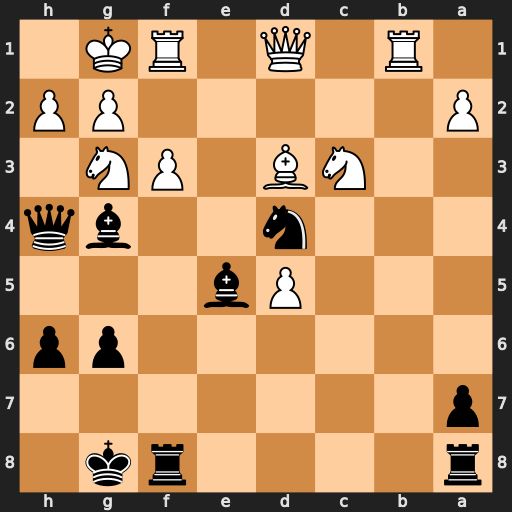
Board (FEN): r4rk1/p7/6pp/3Pb3/3n2bq/2NB1PN1/P5PP/1R1Q1RK1
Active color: b
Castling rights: -
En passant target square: -
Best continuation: Nxf3+ gxf3 Bxg3